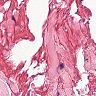
Metastatic tissue present: no